Field crop: maize
Growth stage: 2
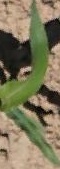
Species: maize